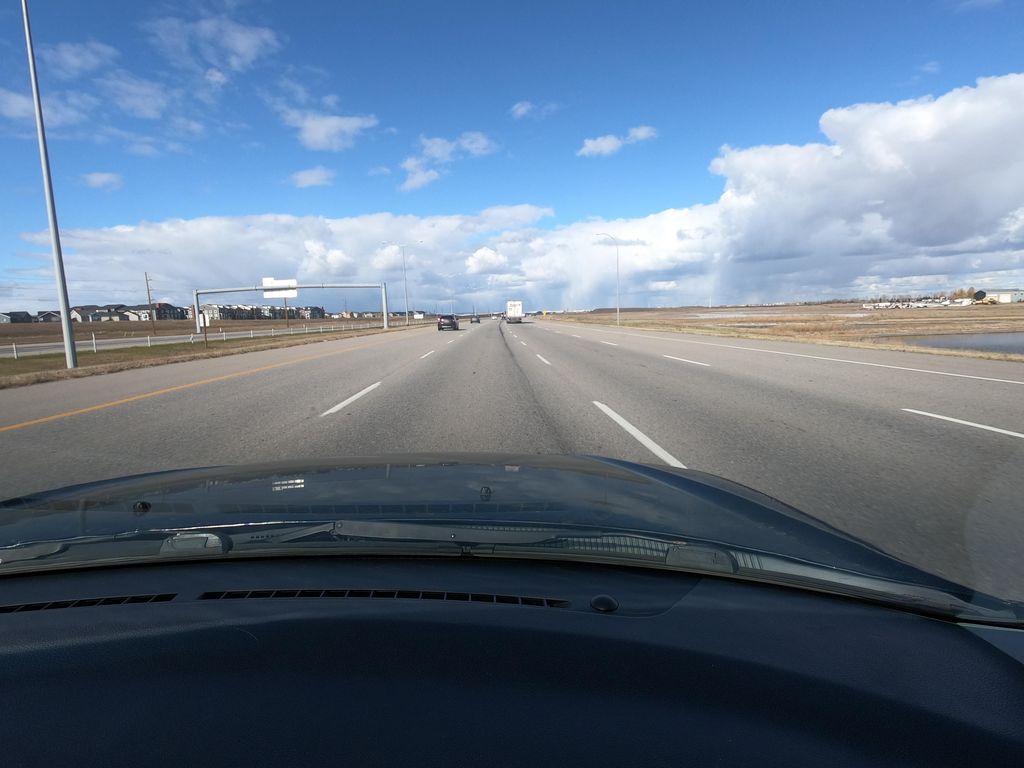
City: calgary